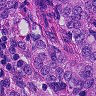
Metastatic tissue present: yes